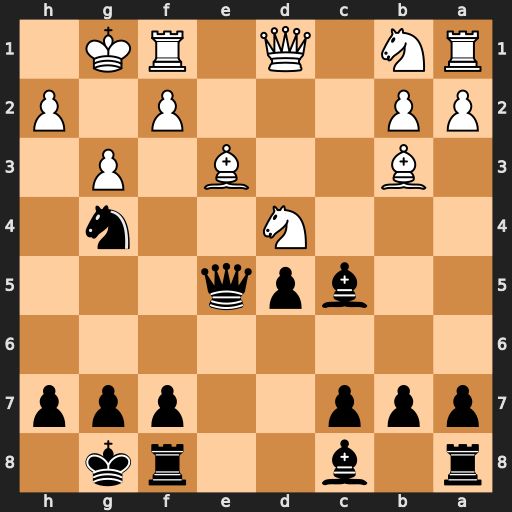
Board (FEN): r1b2rk1/ppp2ppp/8/2bpq3/3N2n1/1B2B1P1/PP3P1P/RN1Q1RK1
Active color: b
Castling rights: -
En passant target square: -
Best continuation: Nxe3 fxe3 Qxe3+